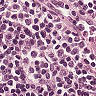
Metastatic tissue present: no